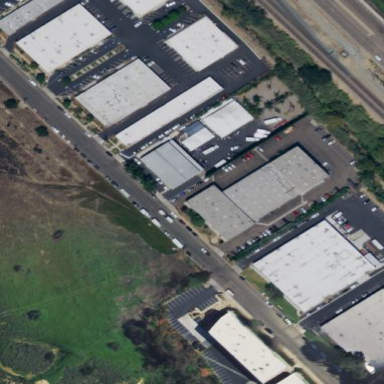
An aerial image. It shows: Industrial building.